Question: I've written the following code to connect with sqlite database file .
'''
QSqlDatabase db = QSqlDatabase::addDatabase("QSQLITE");
db.setDatabaseName("c://database.db");
if(!db.open())
ui->label->setText(ui->label->text() + "Failed to connect to database");
else
ui->label->setText(ui->label->text() + "Connected.");
'''
When change the correct path another wrong path (ex: 'c://datafile.db' or 'c:database.db'), it remain prints 'Connected.' text.

If the database file does not exists, or the correct path changed to another wrong path, it will create an empty database file into the wrong path.
'Connected'
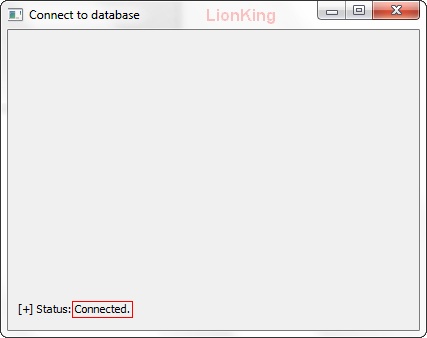
Answer: If you are using SQLite then it will attempt to create the database file if it can. This may not be what you want -- for example, if you need to use data from a pre-existing database. What you should do is verify that the before trying to open.
'''
QSqlDatabase db = QSqlDatabase::addDatabase("QSQLITE");
QFile file ("c:/database.db");
if (file.exists()) {
if(!db.open()) {
ui->label->setText(ui->label->text() + "Failed to connect to database");
}
else {
ui->label->setText(ui->label->text() + "Connected.");
}
}
else {
ui->table->setText("Database does not exist!");
}
'''
Note that the forward slash '/' works for any platform, and is less confusing than having to escape with the '\' character. To have better portability you should probably replace the hard coded 'C:/' with something from 'QDir::root()' or 'QDir::drives()'.